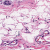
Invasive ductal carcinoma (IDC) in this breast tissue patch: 0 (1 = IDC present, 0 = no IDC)